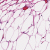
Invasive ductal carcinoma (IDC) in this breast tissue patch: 0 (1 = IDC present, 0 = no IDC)